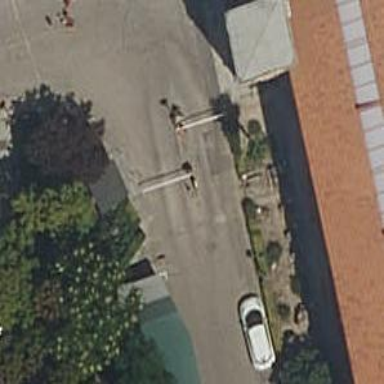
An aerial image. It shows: Lift gate barrier.